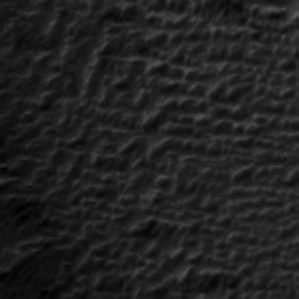
Label: frost